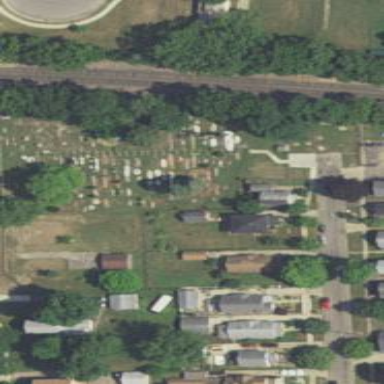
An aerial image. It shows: Cemetery.